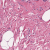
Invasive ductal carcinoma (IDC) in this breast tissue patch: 0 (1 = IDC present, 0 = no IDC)